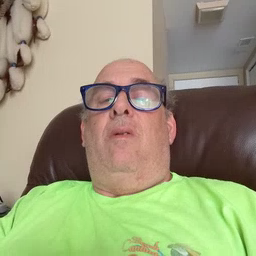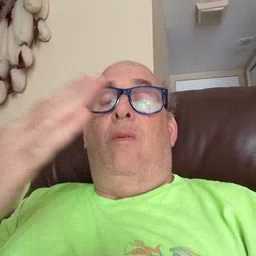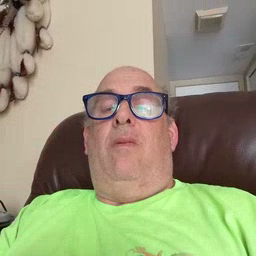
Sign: open